Question: so i have this code
'''
SELECT NAME, ingredient_id
FROM ingredient_aliases
WHERE (NAME) LIKE '%WATER%'
'''
it shows me all the similar names to WATER

From image above, all three are Water.
I have a lot of WATER names with NULL ingredient_id.
Is there a way i can make their ingredient_id equal to each other?
if you need more information, just tell me.
Thank you !
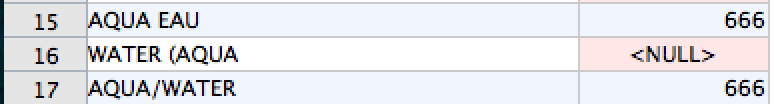
Answer: Use a subquery to get the ingredient ID from the non-null rows. Then use that in an 'UPDATE' assignment for all the null rows.
'''
UPDATE ingredient_aliases
SET a.ingredient_id =
(SELECT MAX(ingredient_id) AS max_id
FROM ingredient_aliases
WHERE name LIKE '%WATER%'
AND ingredient_id IS NOT NULL)
WHERE name LIKE '%WATER%'
AND ingredient_id IS NULL
'''